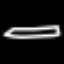
Label: pencil